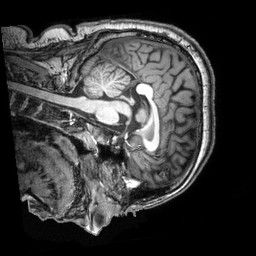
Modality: T1w
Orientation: sagittal
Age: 25
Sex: male
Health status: healthy
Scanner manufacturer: philips
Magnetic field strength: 3 T
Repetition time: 0.008151 s
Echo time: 0.003763 s